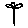
Label: flower